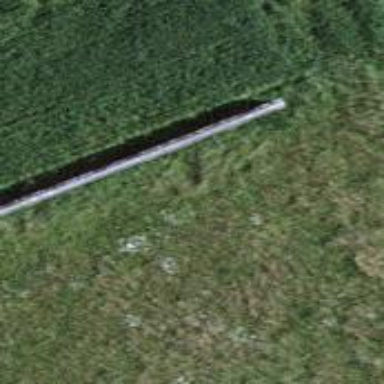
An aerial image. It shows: Wall barrier.